九年级 · 统计数学
下列说法错误的是( ）

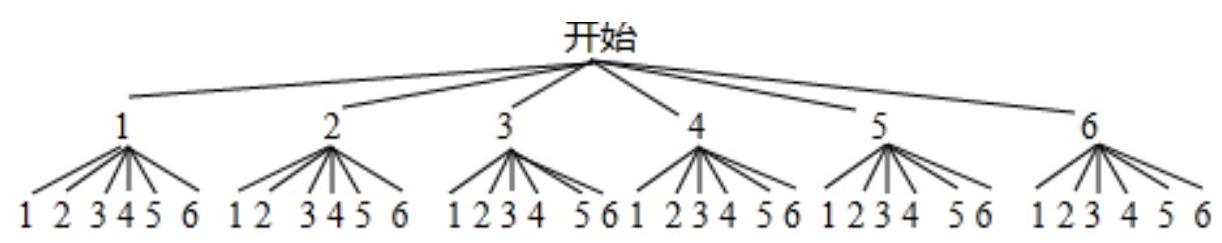
A. “从一个只有红球的袋子里面摸出一个球是红球”是必然事件

B. 如果明天降水的概率是 $50 \%$, 那么明天有半天都在降雨

C. “随意掷两个均匀的骰子, 朝上面的点数之和为13” 是不可能事件

D. 随机事件发生的概率介于 0 和 1 之间

答案: B
解析: 解： $A$ 、“从一个只有红球的袋子里面摸出一个球是红球” 是必然事件, 故选项 $A$ 不符合题
意;

B、如果明天降水的概率是 $50 \%$, 那么明天不一定有半天都在降雨, 故选项 $B$ 符合题意;

C、画树状图如下:

共有36种等可能的结果, 其中朝上面的点数之和为13的结果不存在,

$\therefore$ “随意掷两个均匀的骰子, 朝上面的点数之和为 13 ” 是不可能事件, 故选项 $C$ 不符合题意;

$D$ 、随机事件发生的概率介于 0 和 1 之间，故选项 $D$ 不符合题意;

故选: $B$.

由必然事件、随机事件的概率以及树状图法分别对各个选项进行判断即可.

本题考查了树状图法、必然事件、随机事件的概率等知识, 正确画出树状图是解题的关键.